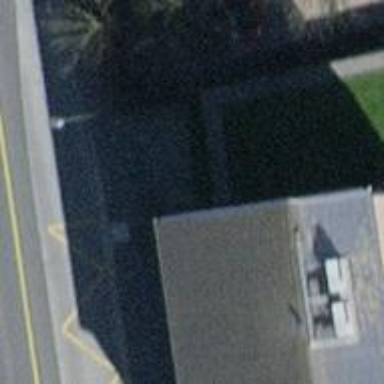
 serving as platform for public transportation."